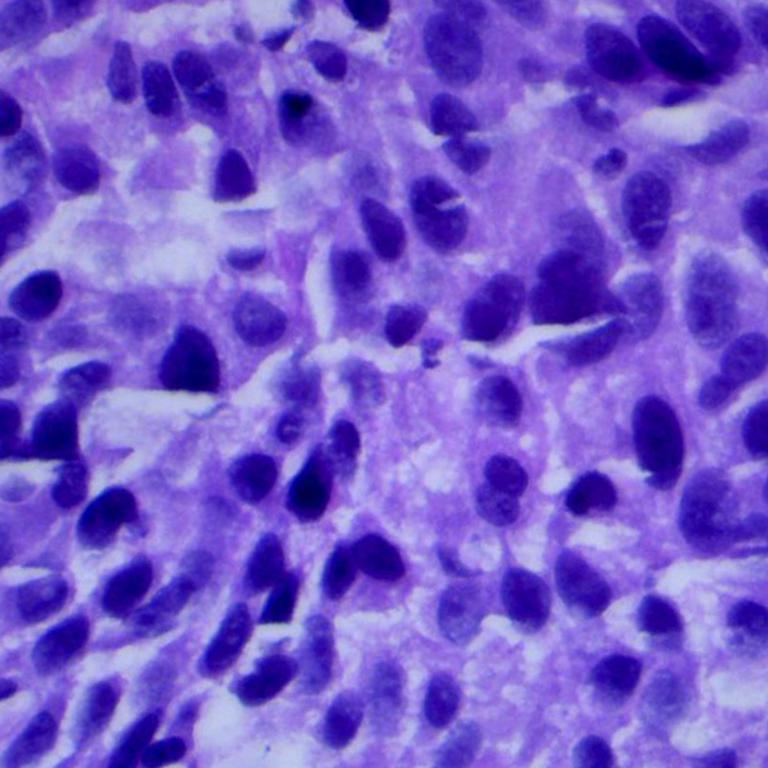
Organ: lung
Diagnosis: squamous carcinomas